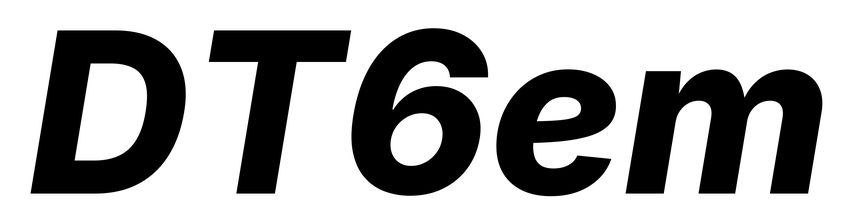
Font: Inter-Italic_ExtraBold_Italic